Field crop: maize
Growth stage: 1
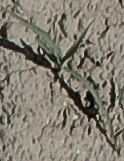
Species: sorghum